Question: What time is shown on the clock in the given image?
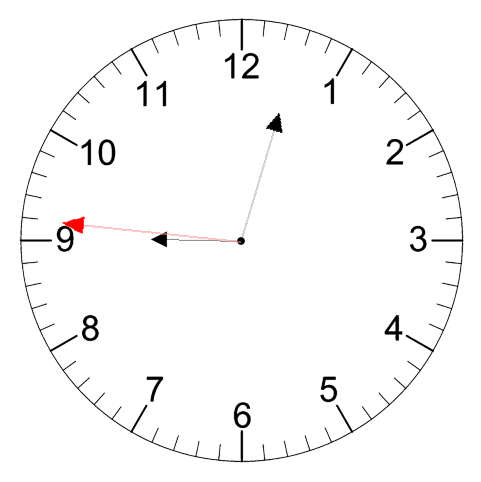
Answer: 09:02:46